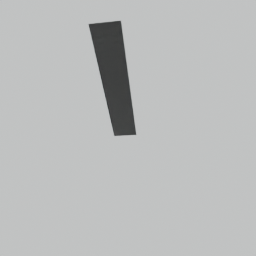
Label: architecture